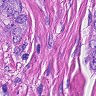
Metastatic tissue present: yes